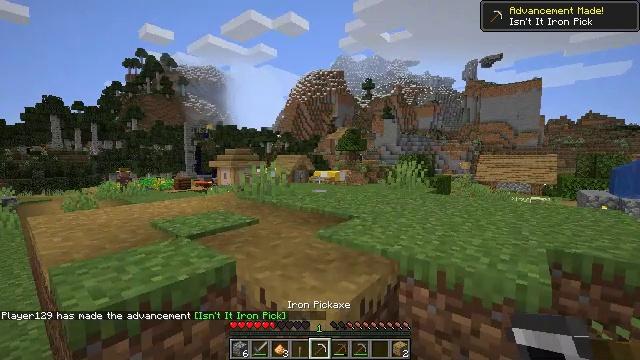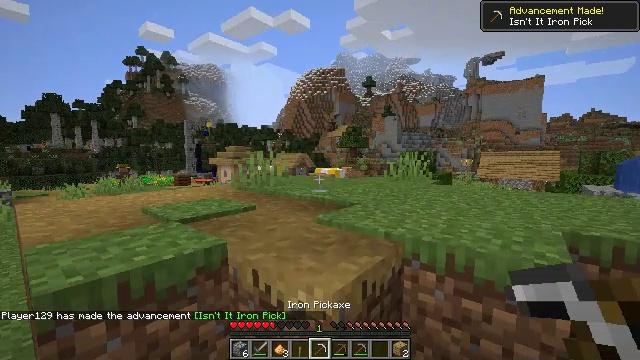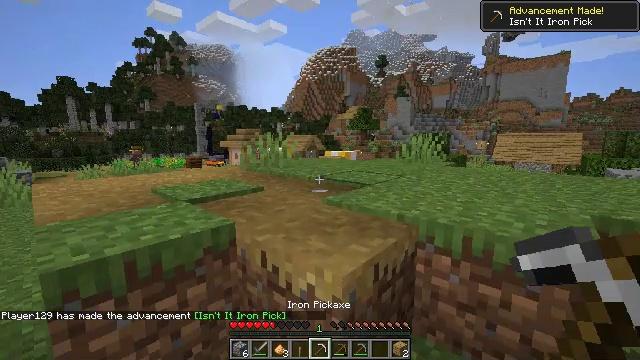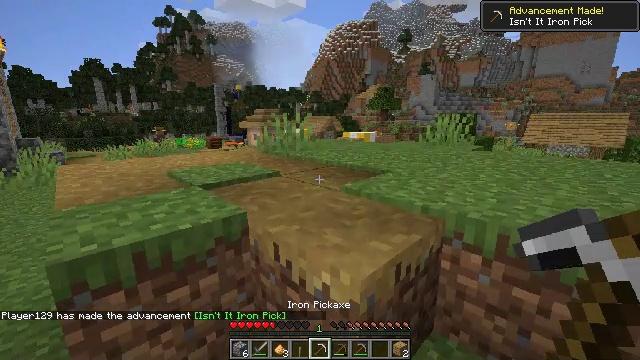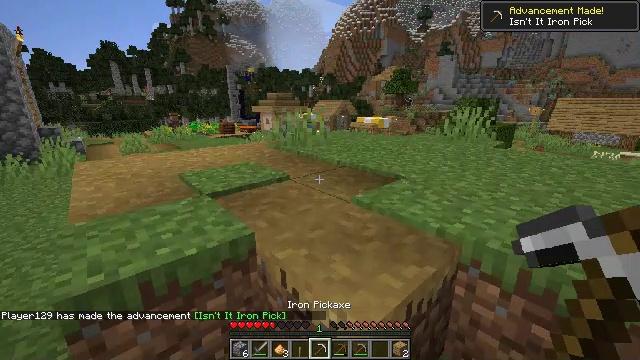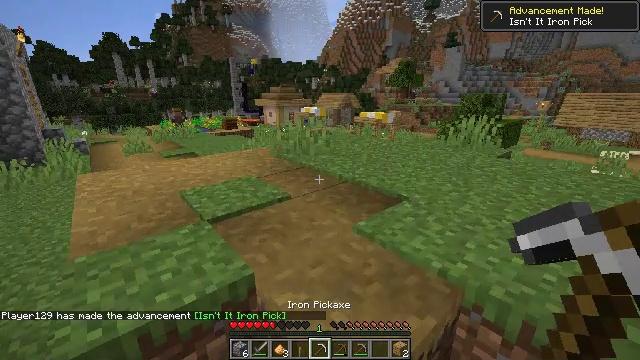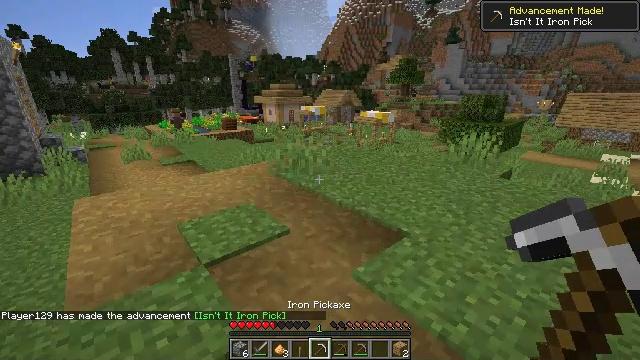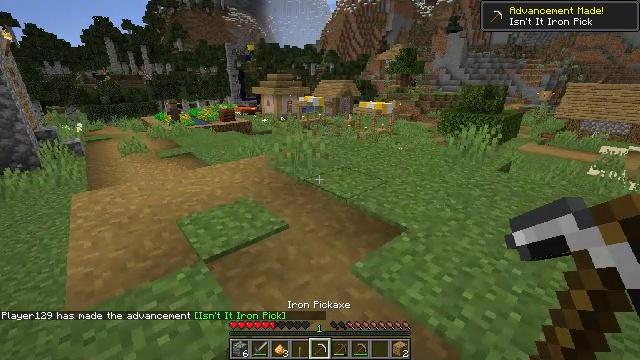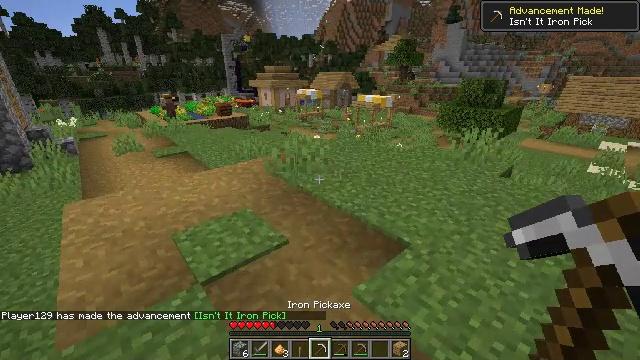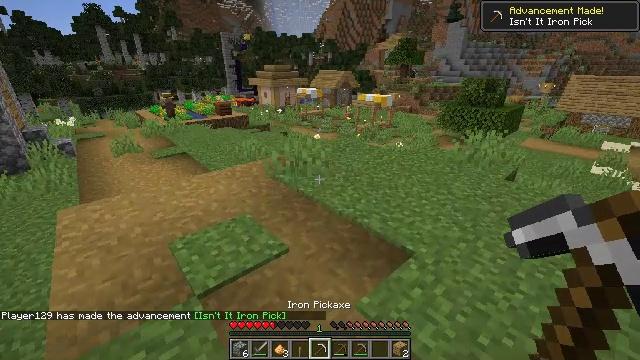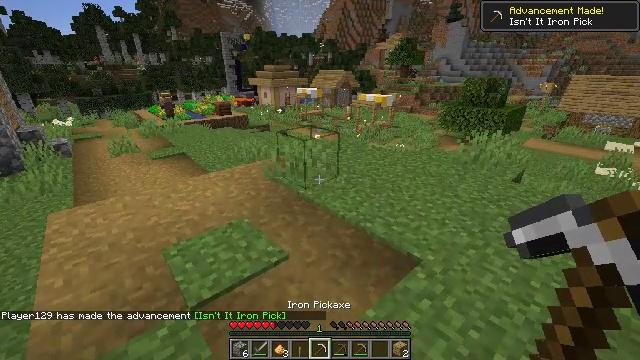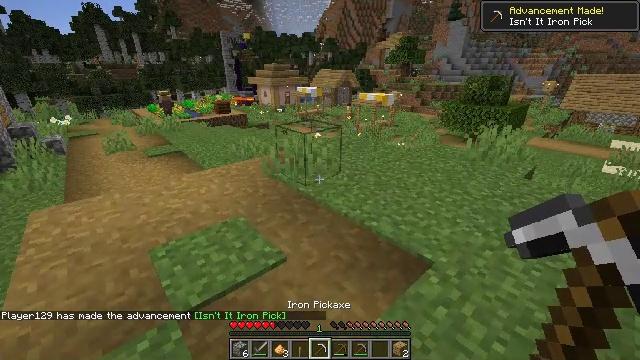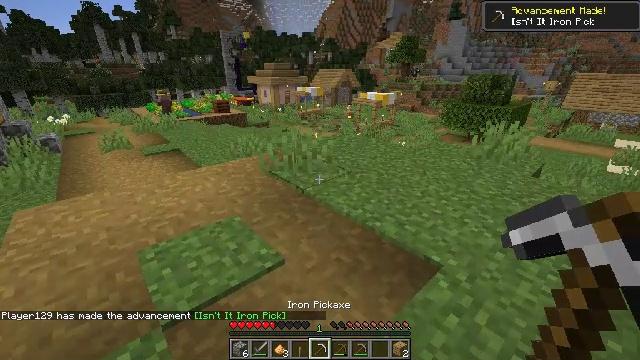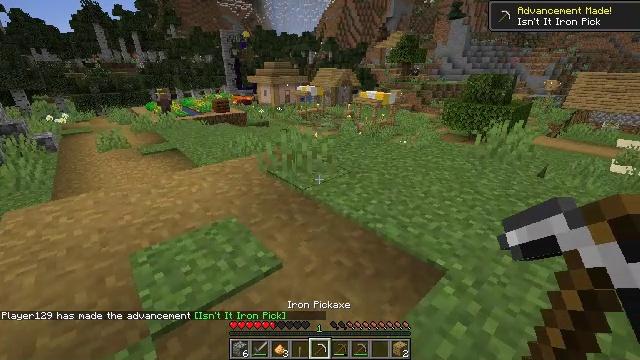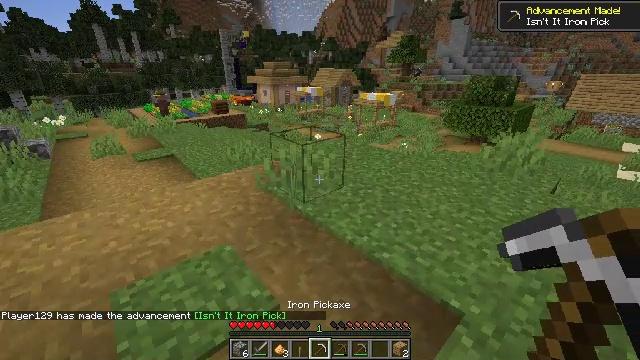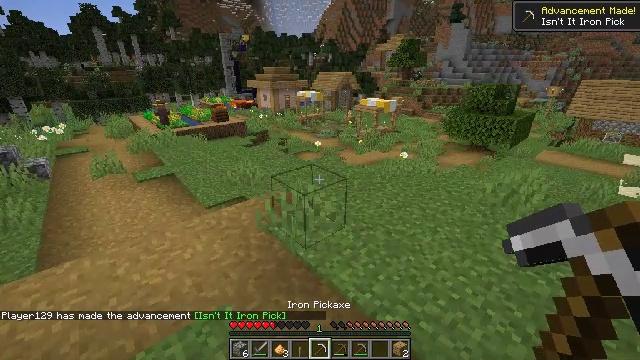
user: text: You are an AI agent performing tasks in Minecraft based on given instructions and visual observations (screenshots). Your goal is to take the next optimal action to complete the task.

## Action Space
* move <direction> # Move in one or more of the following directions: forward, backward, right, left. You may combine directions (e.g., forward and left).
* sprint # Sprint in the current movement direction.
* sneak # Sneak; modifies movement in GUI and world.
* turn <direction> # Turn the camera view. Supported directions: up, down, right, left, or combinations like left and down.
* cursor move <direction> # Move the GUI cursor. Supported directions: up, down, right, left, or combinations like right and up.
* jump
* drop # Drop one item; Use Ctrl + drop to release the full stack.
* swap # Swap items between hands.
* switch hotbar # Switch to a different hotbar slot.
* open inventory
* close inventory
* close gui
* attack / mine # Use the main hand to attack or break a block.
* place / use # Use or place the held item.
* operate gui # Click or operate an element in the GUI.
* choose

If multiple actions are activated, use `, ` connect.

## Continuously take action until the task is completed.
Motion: motion action
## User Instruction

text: Gather birch log for crafting.
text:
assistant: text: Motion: move forward and move right, jump
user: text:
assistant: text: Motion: move forward and move right, turn left and down, jump
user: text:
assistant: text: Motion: move forward and move right, turn left and down, jump
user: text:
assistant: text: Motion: move forward and move right, turn left and down, jump
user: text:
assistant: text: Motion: move forward and move right, turn down, jump
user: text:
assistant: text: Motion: move forward and move left, turn down, jump
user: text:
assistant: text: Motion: move forward and move left, turn down, jump
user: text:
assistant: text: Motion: move forward and move left, turn down, jump
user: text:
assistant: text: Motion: move forward and move left, jump
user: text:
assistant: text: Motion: move forward and move left, jump
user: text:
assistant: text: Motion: move forward and move left, jump
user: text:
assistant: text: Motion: move forward and move left, jump
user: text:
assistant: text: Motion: move forward and move left, jump
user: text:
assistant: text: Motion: move forward and move left, jump
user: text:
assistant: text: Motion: move forward and move left, jump
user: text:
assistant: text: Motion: move forward and move left, turn left and down
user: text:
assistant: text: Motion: move forward and move left, turn left and down
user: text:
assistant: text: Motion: move forward and move left, turn left and down
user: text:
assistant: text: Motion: move forward and move left, turn right and down
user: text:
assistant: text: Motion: move forward and move left, turn right
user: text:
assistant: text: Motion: move forward and move left, turn right
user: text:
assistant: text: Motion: move forward and move left, turn right and down
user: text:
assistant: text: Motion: move forward and move left, turn right and down
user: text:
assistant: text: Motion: move forward and move left, turn right
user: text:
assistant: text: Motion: move forward and move left, turn right
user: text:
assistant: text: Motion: move forward and move left, turn right and up
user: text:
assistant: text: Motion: move forward and move left, turn right and up
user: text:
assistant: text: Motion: move forward and move left, turn right and up
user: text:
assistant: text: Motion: move forward and move left, turn right and up
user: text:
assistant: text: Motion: move forward and move left, turn right and up